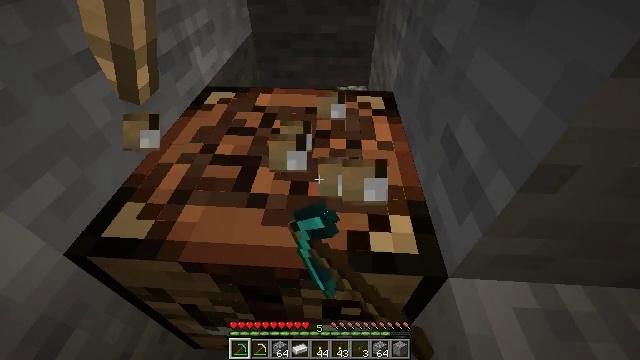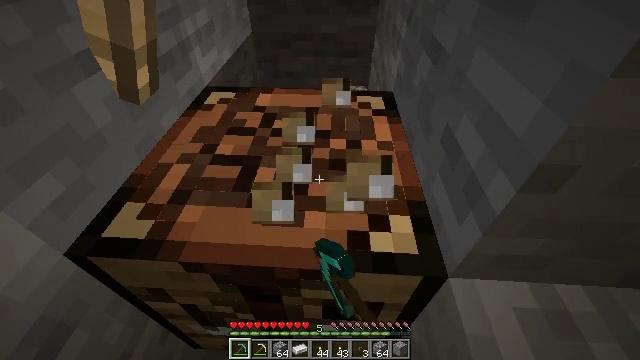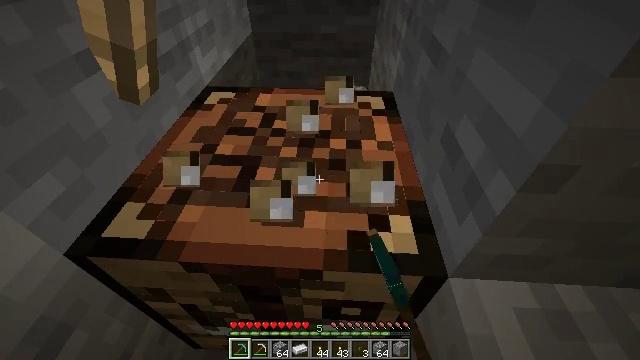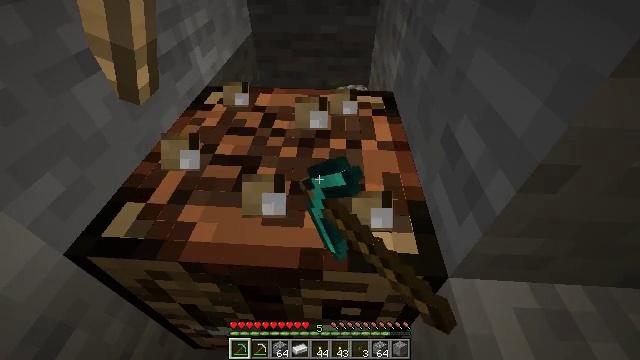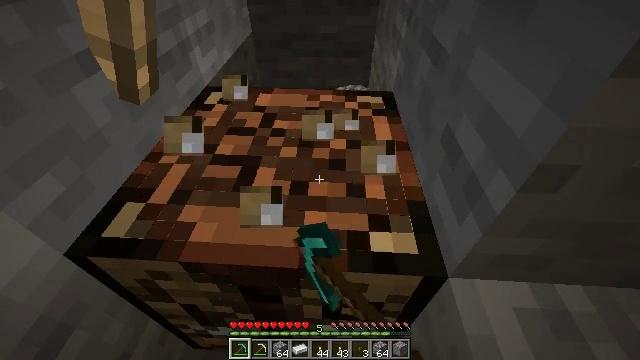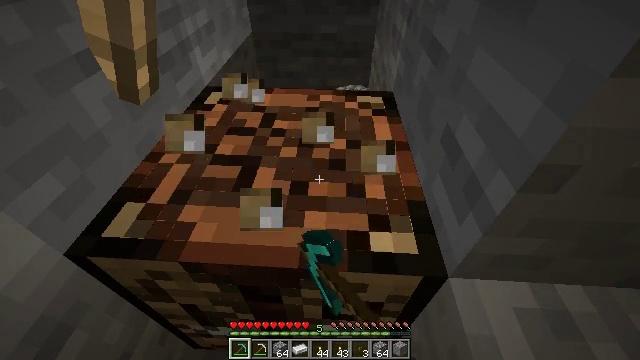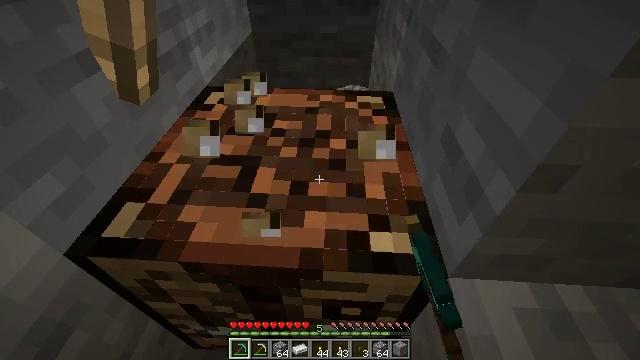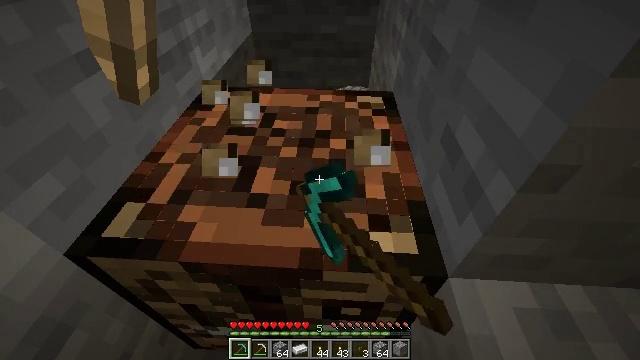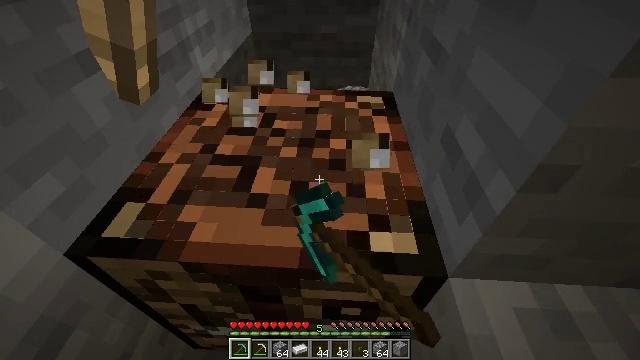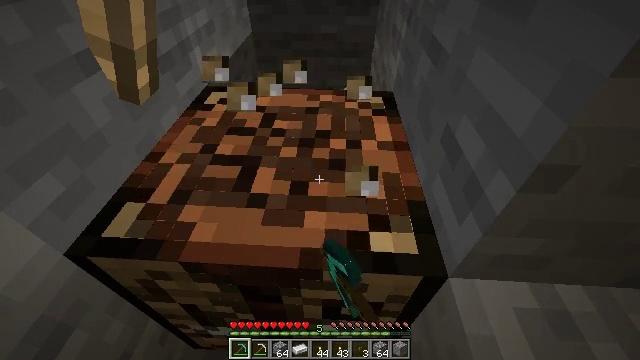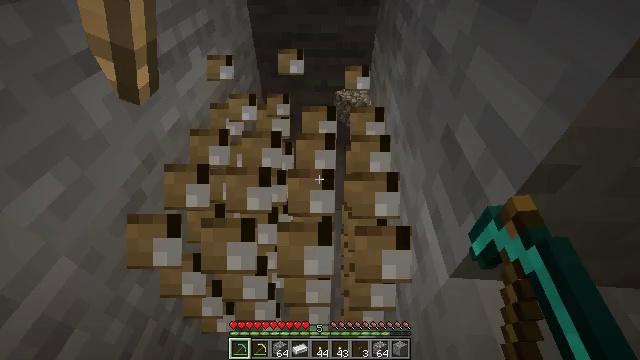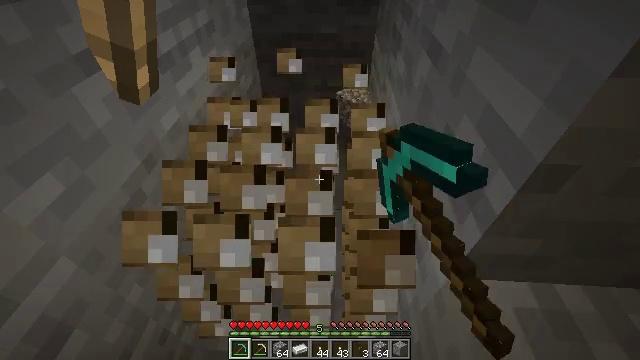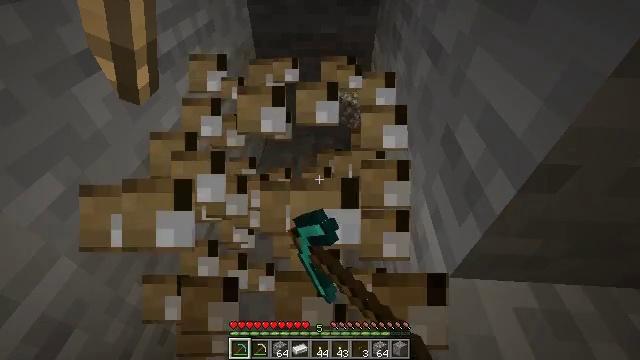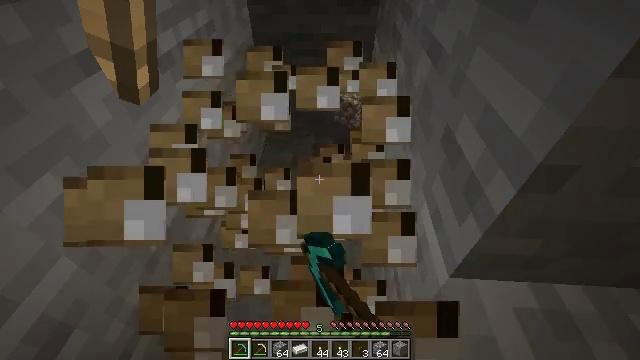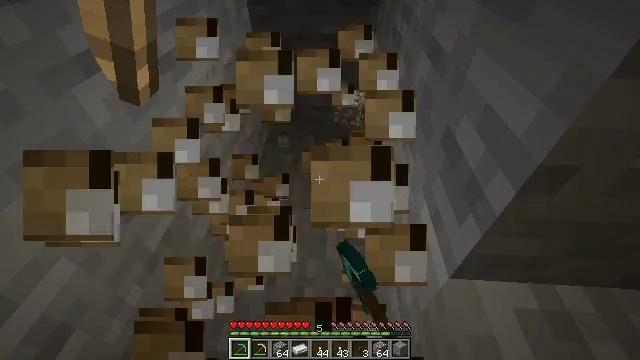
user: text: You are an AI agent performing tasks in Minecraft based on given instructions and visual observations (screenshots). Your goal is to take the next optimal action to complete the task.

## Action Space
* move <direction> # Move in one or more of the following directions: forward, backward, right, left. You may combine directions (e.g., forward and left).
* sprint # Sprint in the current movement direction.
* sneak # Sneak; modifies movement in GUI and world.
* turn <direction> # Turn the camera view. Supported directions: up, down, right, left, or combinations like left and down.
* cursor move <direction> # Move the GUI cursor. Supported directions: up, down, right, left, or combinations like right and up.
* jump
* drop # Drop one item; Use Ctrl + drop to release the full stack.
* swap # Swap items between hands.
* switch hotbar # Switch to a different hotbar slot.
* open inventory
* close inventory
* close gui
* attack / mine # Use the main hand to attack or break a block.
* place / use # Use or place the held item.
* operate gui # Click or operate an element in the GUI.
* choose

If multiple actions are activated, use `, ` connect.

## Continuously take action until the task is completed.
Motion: motion action
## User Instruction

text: Attack the crafting table to break it.
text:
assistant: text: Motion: attack / mine
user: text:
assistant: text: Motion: attack / mine
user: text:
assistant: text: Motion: attack / mine
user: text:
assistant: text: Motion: attack / mine
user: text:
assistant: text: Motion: attack / mine
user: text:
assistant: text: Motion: attack / mine
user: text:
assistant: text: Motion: attack / mine
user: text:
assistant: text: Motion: attack / mine
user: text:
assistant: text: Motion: attack / mine
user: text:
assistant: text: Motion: attack / mine
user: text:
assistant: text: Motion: attack / mine
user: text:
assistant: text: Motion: attack / mine
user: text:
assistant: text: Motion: attack / mine
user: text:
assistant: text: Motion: attack / mine
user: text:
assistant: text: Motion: attack / mine